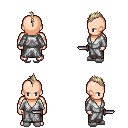
a pixel art fantasy rpg character, male body template, human, light skin, white robe, robe skirt, white blonde mohawk hairstyle, white slippers, dagger, four views (front, back, left, right), 2x2 character sprite sheet, small pixel art, hard edges, no anti-aliasing